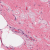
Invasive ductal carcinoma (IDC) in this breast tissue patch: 0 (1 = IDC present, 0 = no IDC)